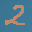
Label: 2